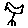
Label: bird